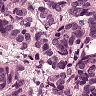
Metastatic tissue present: yes